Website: home-depot
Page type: receipt
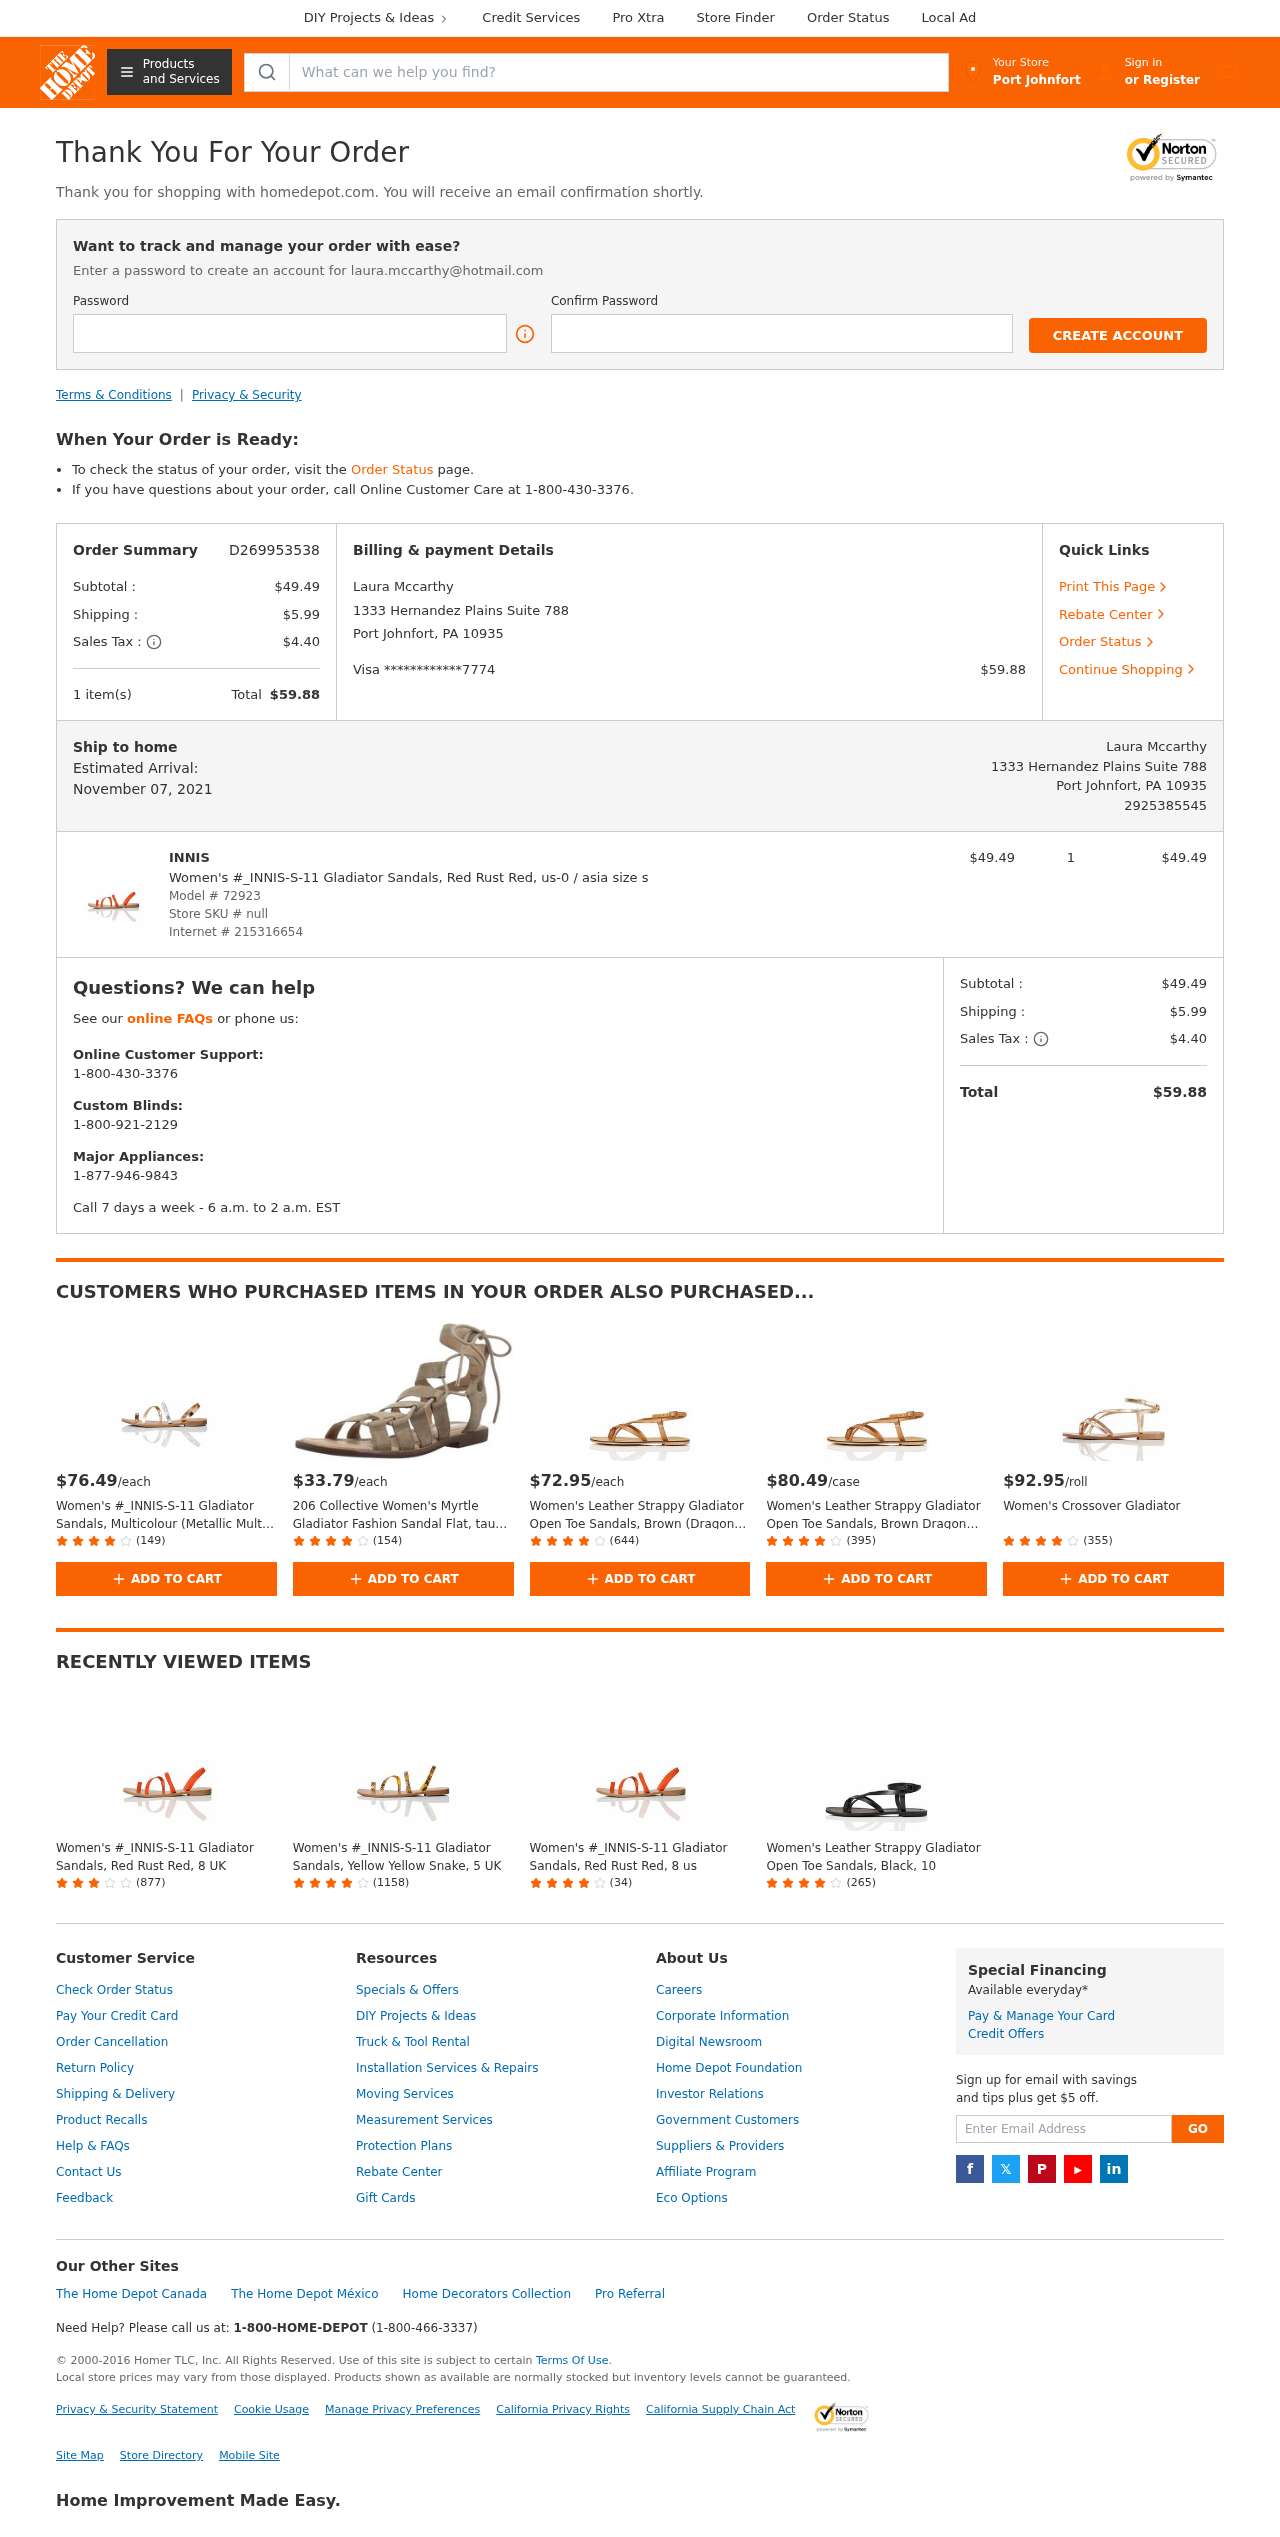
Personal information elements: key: PII_CARD_LAST4
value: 7774
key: PII_CARD_TYPE
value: Visa
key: PII_CITY
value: Port Johnfort
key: PII_EMAIL
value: laura.mccarthy@hotmail.com
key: PII_FULLNAME
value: Laura Mccarthy
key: PII_PHONE
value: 2925385545
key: PII_STREET
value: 1333 Hernandez Plains Suite 788
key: PII_CITY_STATE_ZIP
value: Port Johnfort, PA 10935
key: PII_FULLNAME2
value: Laura Mccarthy
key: PII_POSTCODE
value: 10935
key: PII_STATE_ABBR
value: PA
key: PII_POSTCODE_FULL
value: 10935
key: PII_CITY_STATE
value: Port Johnfort, PA
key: PII_POSTCODE_NUMERIC
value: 10935
Product elements: key: PRODUCT1_BRAND
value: INNIS
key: PRODUCT1_NAME
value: Women's #_INNIS-S-11 Gladiator Sandals, Red Rust Red, us-0 / asia size s
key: PRODUCT1_PRICE
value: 49.49
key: PRODUCT1_QUANTITY
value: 1
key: PRODUCT2_PRICE
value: $76.49
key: PRODUCT2_NAME
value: Women's #_INNIS-S-11 Gladiator Sandals, Multicolour (Metallic Multi), US 5
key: PRODUCT2_NUM_RATINGS
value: (149)
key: PRODUCT3_PRICE
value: $33.79
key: PRODUCT3_NAME
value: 206 Collective Women's Myrtle Gladiator Fashion Sandal Flat, taupe suede, 9 B US
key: PRODUCT3_NUM_RATINGS
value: (154)
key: PRODUCT4_PRICE
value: $72.95
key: PRODUCT4_NAME
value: Women's Leather Strappy Gladiator Open Toe Sandals, Brown (Dragon Tan), 3
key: PRODUCT4_NUM_RATINGS
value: (644)
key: PRODUCT5_PRICE
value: $80.49
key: PRODUCT5_NAME
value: Women's Leather Strappy Gladiator Open Toe Sandals, Brown Dragon Tan, 8
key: PRODUCT5_NUM_RATINGS
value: (395)
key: PRODUCT6_PRICE
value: $92.95
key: PRODUCT6_NAME
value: Women's Crossover Gladiator
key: PRODUCT6_NUM_RATINGS
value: (355)
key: PRODUCT7_NAME
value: Women's #_INNIS-S-11 Gladiator Sandals, Red Rust Red, 8 UK
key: PRODUCT7_NUM_RATINGS
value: (877)
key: PRODUCT8_NAME
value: Women's #_INNIS-S-11 Gladiator Sandals, Yellow Yellow Snake, 5 UK
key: PRODUCT8_NUM_RATINGS
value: (1158)
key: PRODUCT9_NAME
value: Women's #_INNIS-S-11 Gladiator Sandals, Red Rust Red, 8 us
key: PRODUCT9_NUM_RATINGS
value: (34)
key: PRODUCT10_NAME
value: Women's Leather Strappy Gladiator Open Toe Sandals, Black, 10
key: PRODUCT10_NUM_RATINGS
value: (265)
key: PRODUCT_MODEL_NUMBER
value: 72923
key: PRODUCT_INTERNET_NUMBER
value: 215316654
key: PRODUCT1_LINE_TOTAL
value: $49.49
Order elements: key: ORDER_ID
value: D269953538
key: ORDER_SUBTOTAL
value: $49.49
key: ORDER_SHIPPING_COST
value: $5.99
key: ORDER_TAX
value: $4.40
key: ORDER_NUM_ITEMS
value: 1 item(s)
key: ORDER_TOTAL
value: $59.88
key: ORDER_DELIVERY_DATE
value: November 07, 2021
Search elements: key: HEADER_SEARCH
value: What can we help you find?
Other elements: key: STORE_SKU
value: null